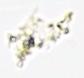
Label: Detritus